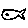
Label: fish